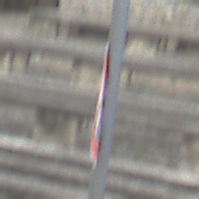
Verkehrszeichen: BeweglicheBruecke
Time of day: MorningAfternoon
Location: Outdoor (Suburban)
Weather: PartlyCloudy
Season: NotSpecified
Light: Natural